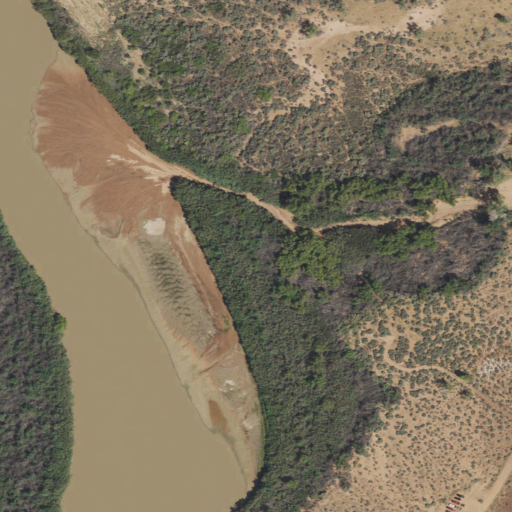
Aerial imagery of valley in Utah named Mineral Canyon containing open water, woody wetlands, herbaceous wetlands, pasture, shrub, barren land, and grassland